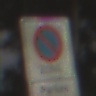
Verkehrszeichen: BeginnEingeschraenktesHalteverbotZone
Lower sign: ZeitangabenMitBeschraenkungAufWochentage6
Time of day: MorningAfternoon
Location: Outdoor (Nature)
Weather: Clear
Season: NotSpecified
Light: Natural